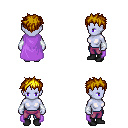
a pixel art fantasy rpg character, female body template, dark elf, purple skin, lavender cape, magenta pants, blonde bedhead hairstyle, white cloth bracers, black shoes, four views (front, back, left, right), 2x2 character sprite sheet, small pixel art, hard edges, no anti-aliasing